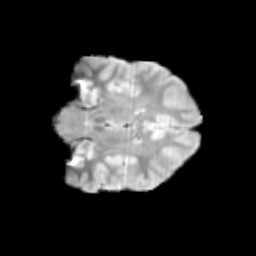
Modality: T2w
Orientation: coronal
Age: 13
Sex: male
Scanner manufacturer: siemens
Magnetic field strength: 3 T
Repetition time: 3.8 s
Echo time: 0.07 s